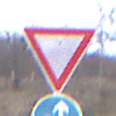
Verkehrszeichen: VorfahrtGewaehren
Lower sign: VorgeschriebeneFahrtrichtungGeradeausOderLinks
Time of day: MorningAfternoon
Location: Outdoor (Nature)
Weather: PartlyCloudy
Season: NotSpecified
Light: Natural